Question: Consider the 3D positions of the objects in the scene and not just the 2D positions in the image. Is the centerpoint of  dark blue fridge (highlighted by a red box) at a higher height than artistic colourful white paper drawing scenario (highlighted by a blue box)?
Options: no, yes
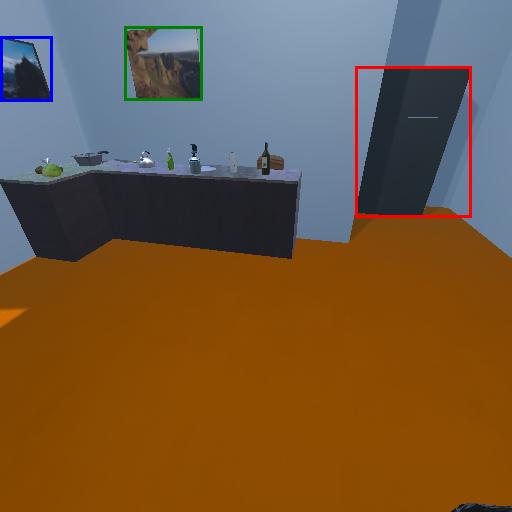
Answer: no